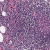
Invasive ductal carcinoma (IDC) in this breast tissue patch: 0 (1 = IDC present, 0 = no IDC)